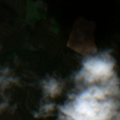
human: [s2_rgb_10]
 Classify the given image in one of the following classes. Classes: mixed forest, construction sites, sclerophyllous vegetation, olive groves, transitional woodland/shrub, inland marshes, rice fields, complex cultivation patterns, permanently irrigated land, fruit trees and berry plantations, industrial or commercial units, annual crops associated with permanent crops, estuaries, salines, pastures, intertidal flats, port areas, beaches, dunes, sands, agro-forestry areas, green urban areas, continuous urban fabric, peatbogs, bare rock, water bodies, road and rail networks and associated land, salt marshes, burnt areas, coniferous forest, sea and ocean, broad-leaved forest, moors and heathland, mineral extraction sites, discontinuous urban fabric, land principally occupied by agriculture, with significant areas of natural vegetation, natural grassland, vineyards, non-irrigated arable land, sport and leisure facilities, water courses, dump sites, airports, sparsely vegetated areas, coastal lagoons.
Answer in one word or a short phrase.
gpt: non-irrigated arable land, coniferous forest